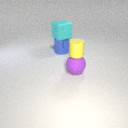
small yellow rubber cylinder in front of large cyan rubber cube